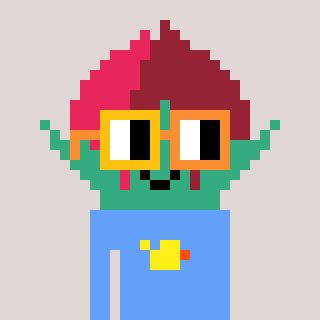
a pixel art character with square yellow and orange glasses, a rosebud-shaped head and a blue-colored body on a warm background